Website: ulta-beauty
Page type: billing-address
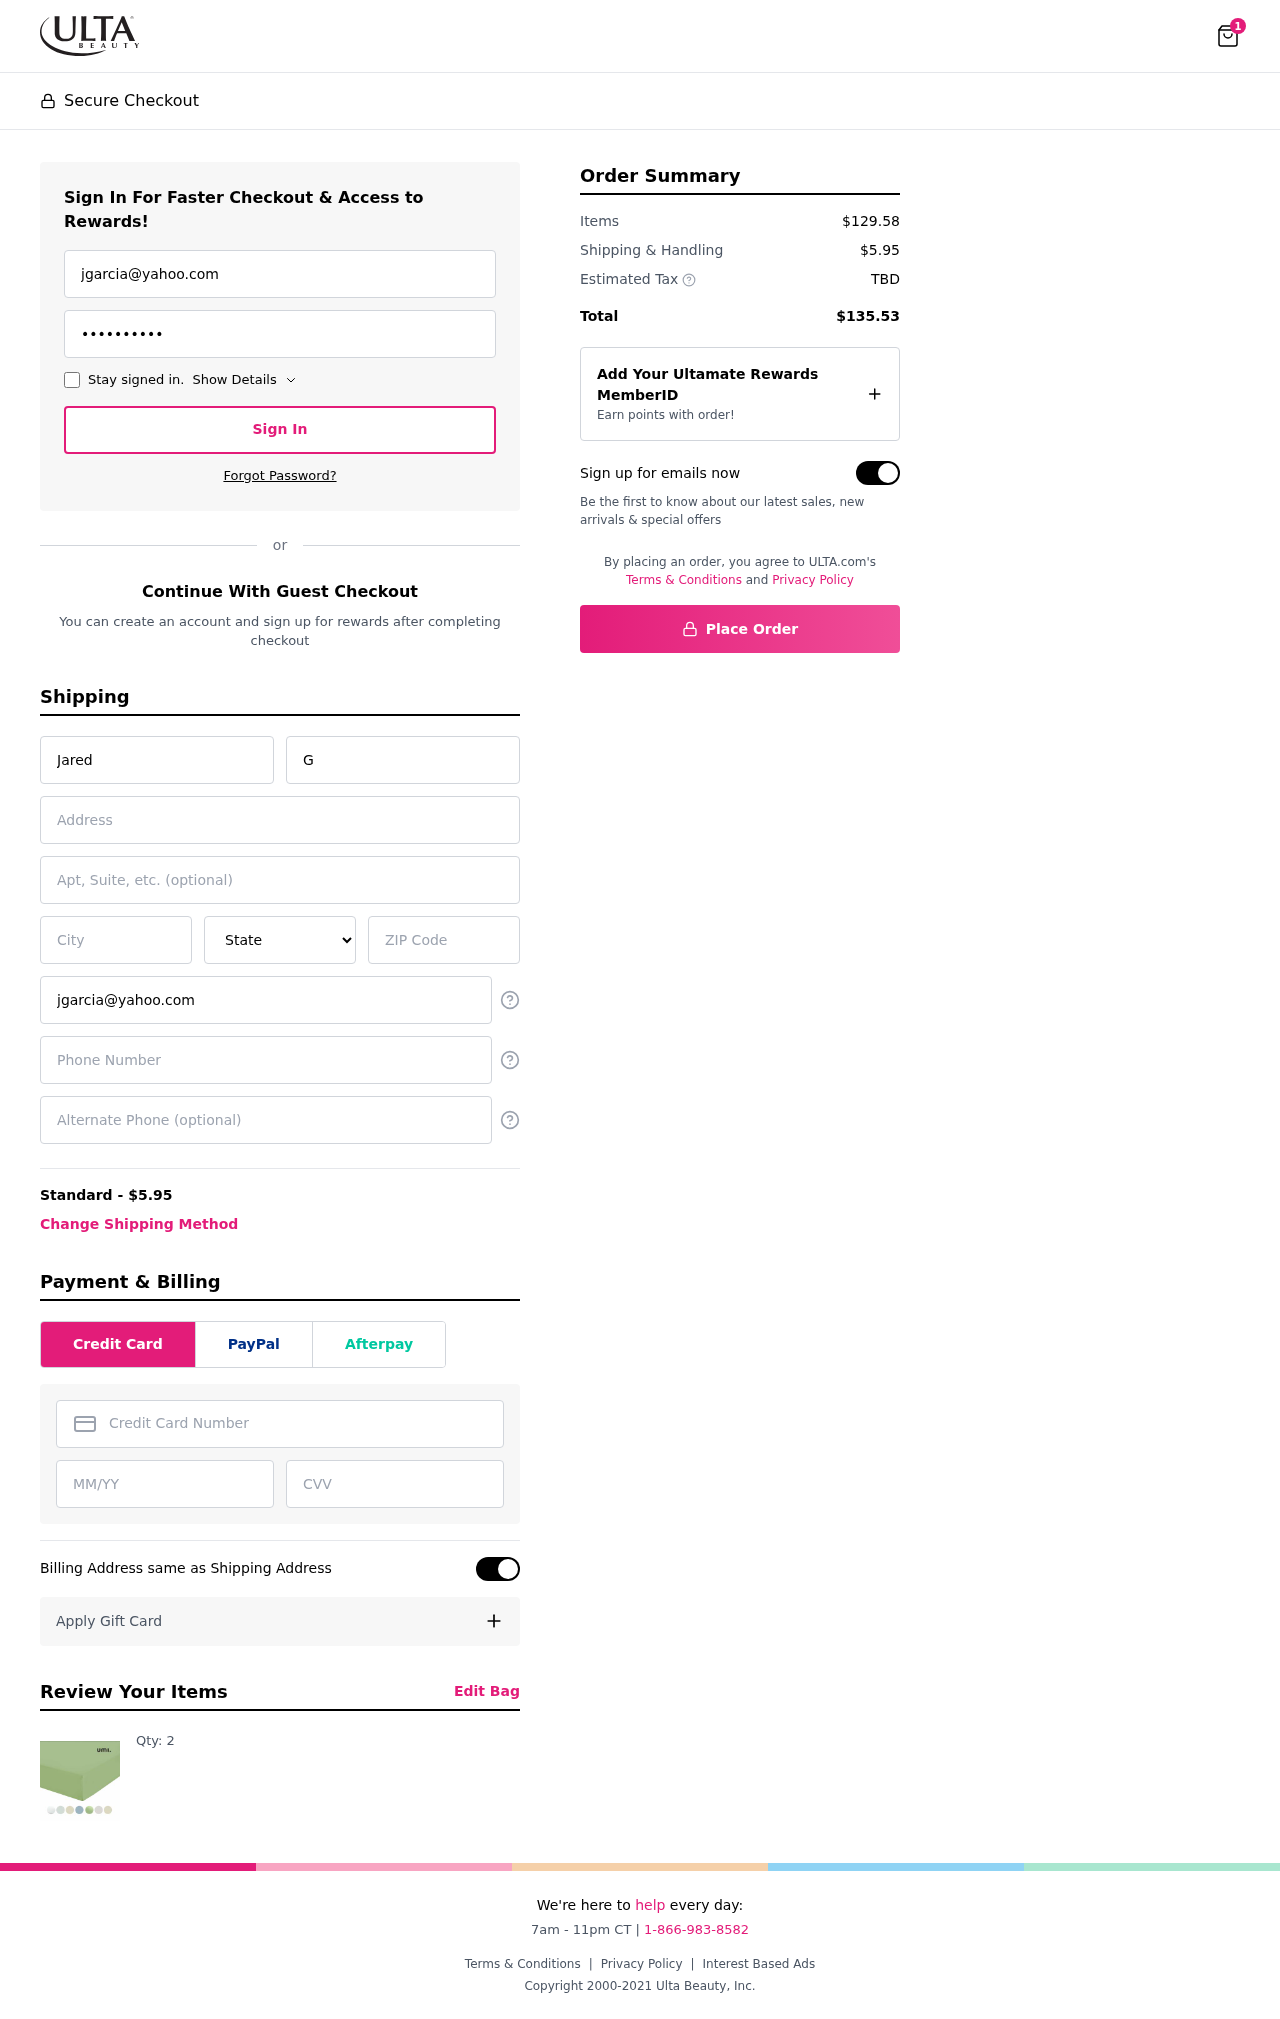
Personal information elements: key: PII_STATE
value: Colorado
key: PII_EMAIL
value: jgarcia@yahoo.com
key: PII_FIRSTNAME
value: Jared
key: PII_LASTNAME
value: Garcia
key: PII_STREET
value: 870 Nguyen Rue
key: PII_STREET2
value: Suite 329
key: PII_CITY
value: South Melissa
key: PII_POSTCODE
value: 36483
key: PII_PHONE
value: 6989878942
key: PII_ALT_PHONE
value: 9874060821
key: PII_CARD_NUMBER
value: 4198 3767 6464 1039
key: PII_CARD_EXPIRY
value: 08/26
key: PII_CARD_CVV
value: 509
Product elements: key: PRODUCT1_QUANTITY
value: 2
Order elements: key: ORDER_NUM_ITEMS
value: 1
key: ORDER_SHIPPING_COST
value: $5.95
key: ORDER_SUBTOTAL
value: $129.58
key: ORDER_TOTAL
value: $135.53